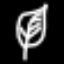
Label: leaf